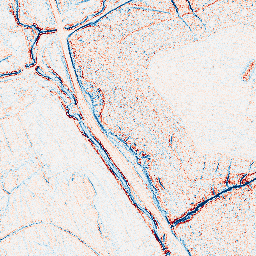
Category: edge_preserving
Decomposition family: anisotropic_diffusion
Decomposition parameters: iterations: 5
kappa: 50
gamma: 0.05
Upsampling method: sinc_hamming
Upsampling parameters: scale: 4
kernel_size: 16
Upsampling scale: 4